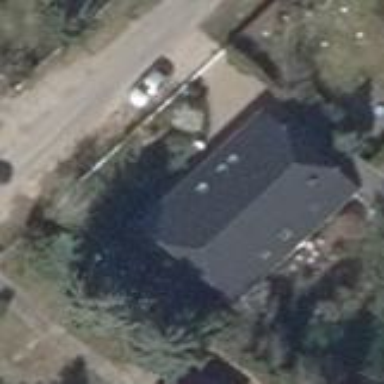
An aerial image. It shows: Detached building with half-hipped roof.